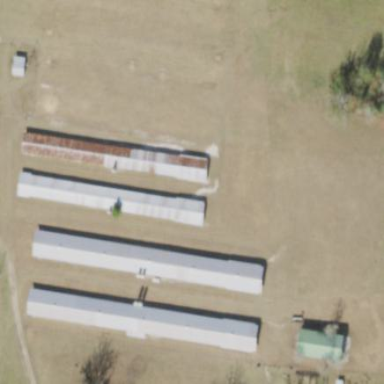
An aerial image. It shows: Poultry farmyard.